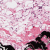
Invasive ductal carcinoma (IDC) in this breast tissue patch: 0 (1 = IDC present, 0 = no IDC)